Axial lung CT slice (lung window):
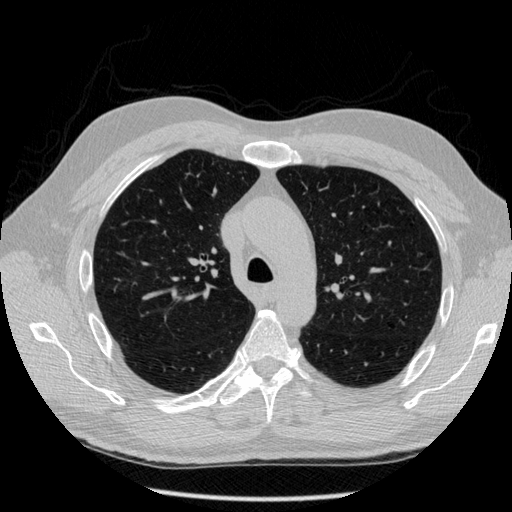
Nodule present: no